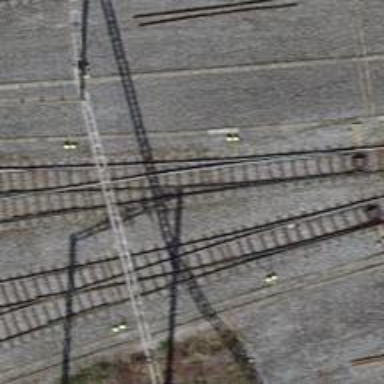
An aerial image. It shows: Railway yard with electrified tracks and single track.